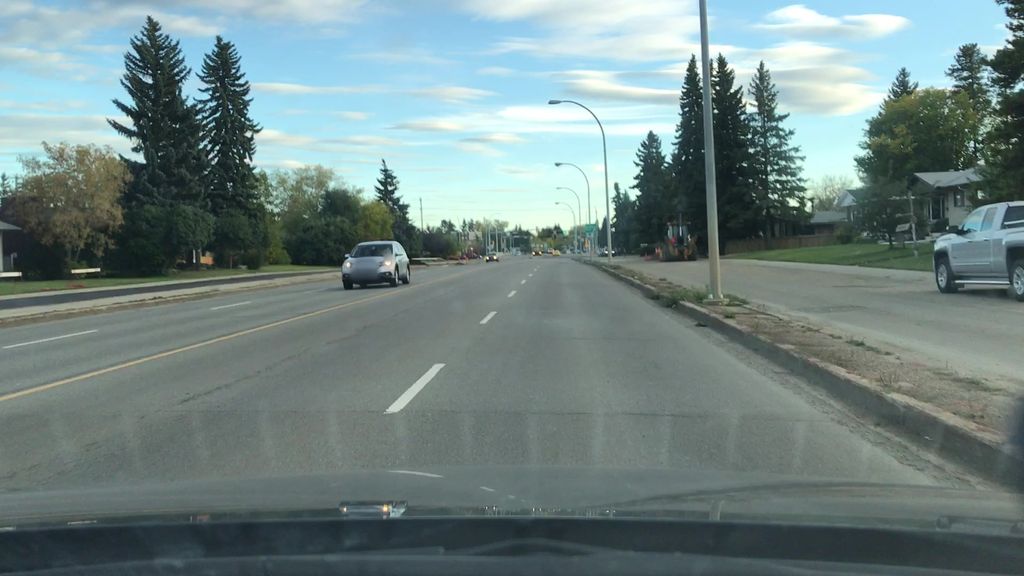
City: edmonton